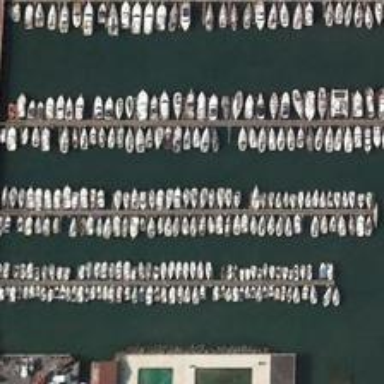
Many white ships docked at the port,some of them are blue .